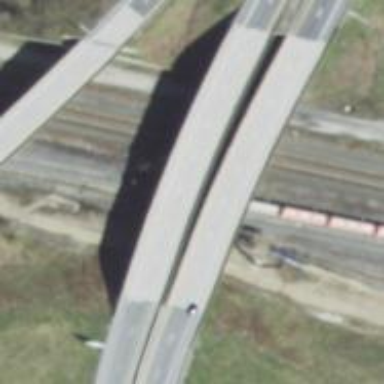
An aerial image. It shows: Bridge over motorway.